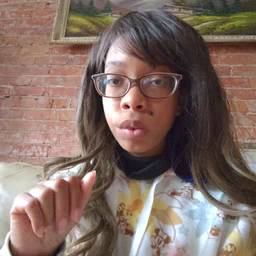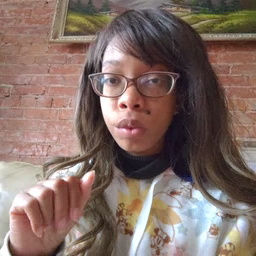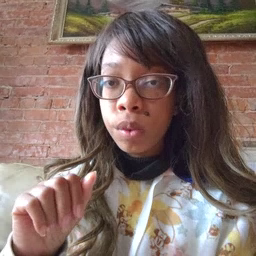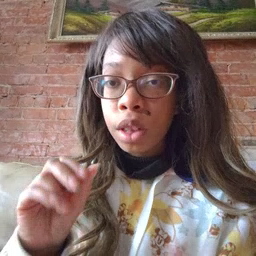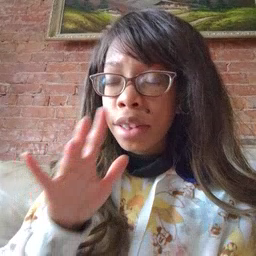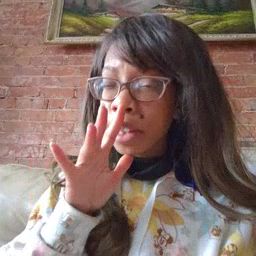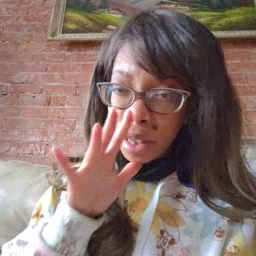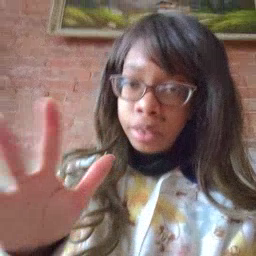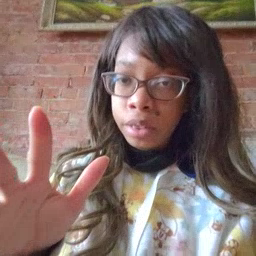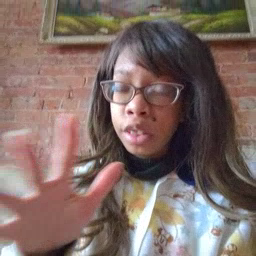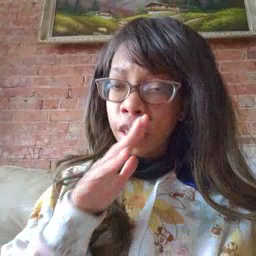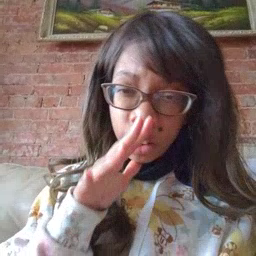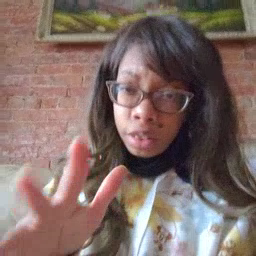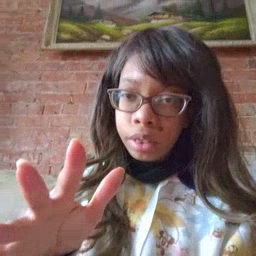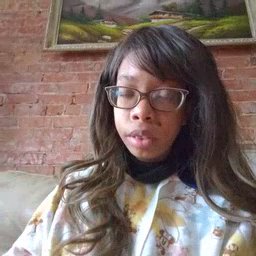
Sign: hate